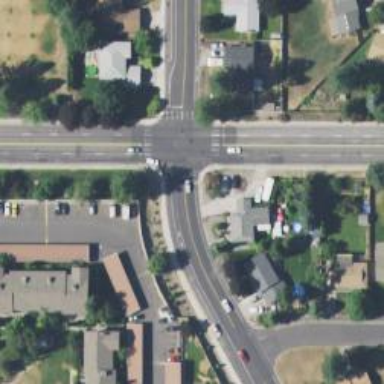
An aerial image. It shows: Unmarked crossing on the road.